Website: apple
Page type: customer-info-address
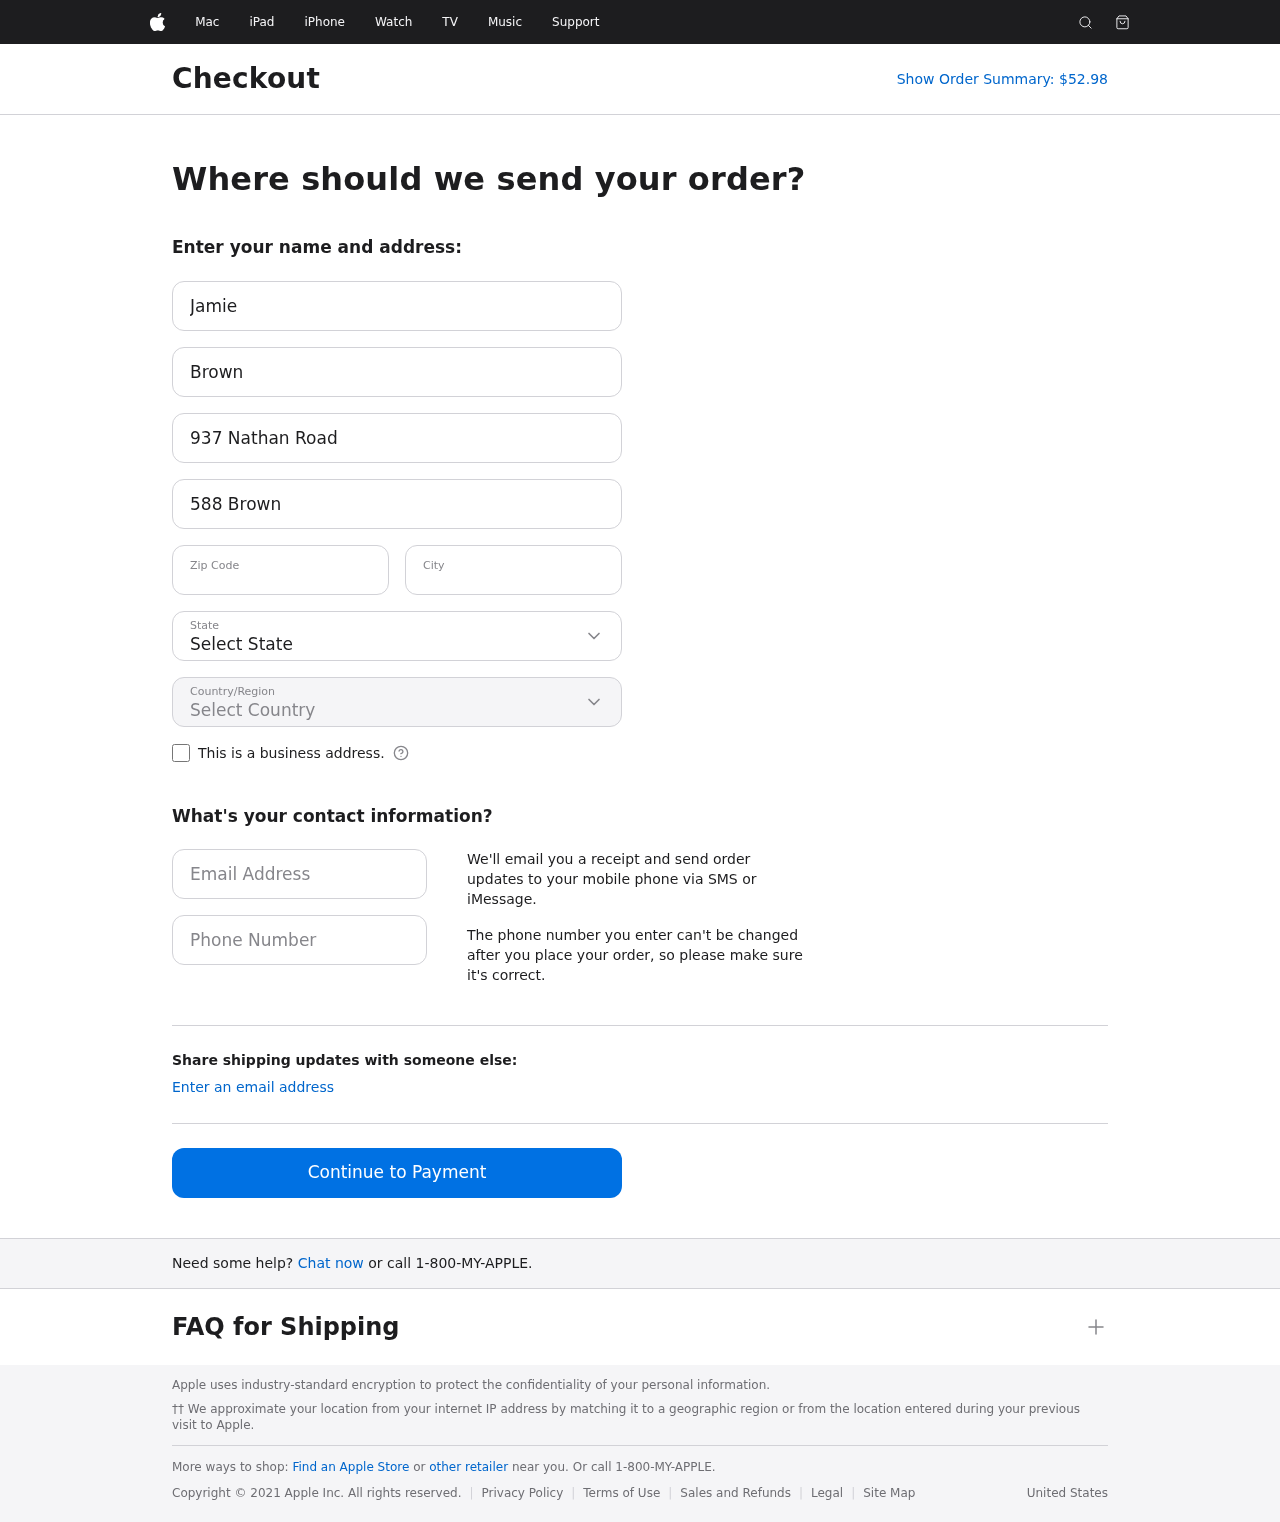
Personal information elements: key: PII_CITY
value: North Sara
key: PII_COUNTRY
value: United States
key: PII_EMAIL
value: jbrown@hotmail.com
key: PII_FIRSTNAME
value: Jamie
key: PII_LASTNAME
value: Brown
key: PII_PHONE
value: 6666980276
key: PII_POSTCODE
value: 71732
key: PII_STATE
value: MP
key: PII_STREET
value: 937 Nathan Road
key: PII_STREET2
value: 588 Brown Stravenue Suite 266
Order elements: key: ORDER_TOTAL
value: Show Order Summary: $52.98